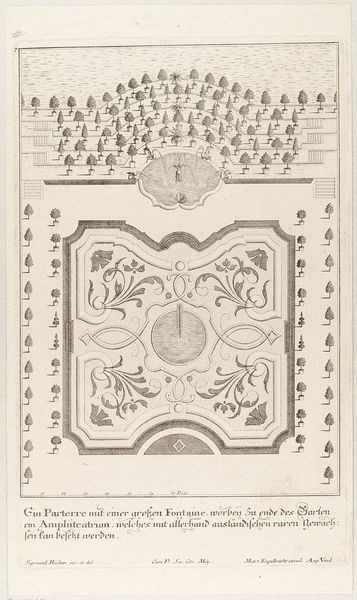
Titel: Gartenparterre
Künstler: Martin Engelbrecht
Standort: Hamburg
Institution: Museum für Kunst und Gewerbe Hamburg
Schlagwörter: baum, wasser, bäume, blumen, park, schloss, muster, ornament, barock, strauch, blatt, pflanzen, gotik, brunnen, garten, springbrunnen, schrift, papier, grafik, graphik, symmetrie, ornamente, paterre, fotografie, photographie, druckgraphik, druckgrafik, radierung, stich, entwurf, blumenbeet, plan, fontaine, fontäne, topfpflanzen, kupferstich, grundriss, ordnung, planung, schlossgarten, französische gartenanlage, parks, reproduktionen, barockzeit, barockzeitalter, plaung, druckerzeugnisse, sträucher, gebäudes, gärten, ornamentstich, vorlageblätter